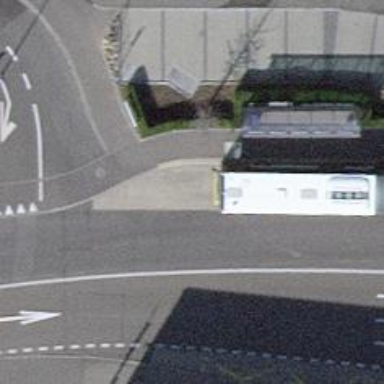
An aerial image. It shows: Platform for public transport with shelter.